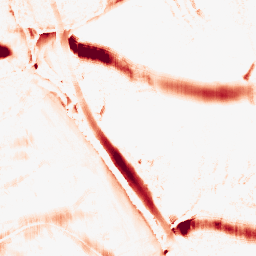
Category: morphological
Decomposition family: morphological_ellipse
Decomposition parameters: operation: opening
width: 30
height: 10
Upsampling method: cubic_catmull_rom
Upsampling parameters: scale: 8
Upsampling scale: 8